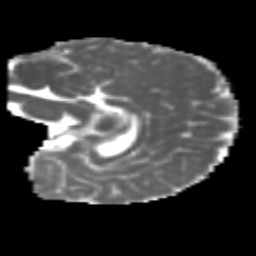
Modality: MD
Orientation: sagittal
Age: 7
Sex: male
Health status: healthy